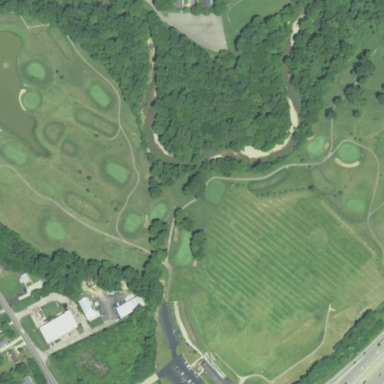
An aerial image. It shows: Golf course surrounded by greenery.